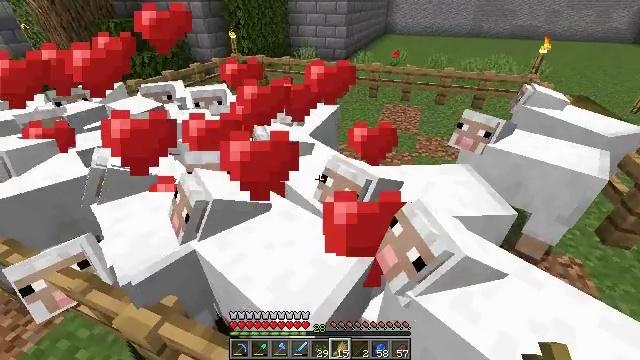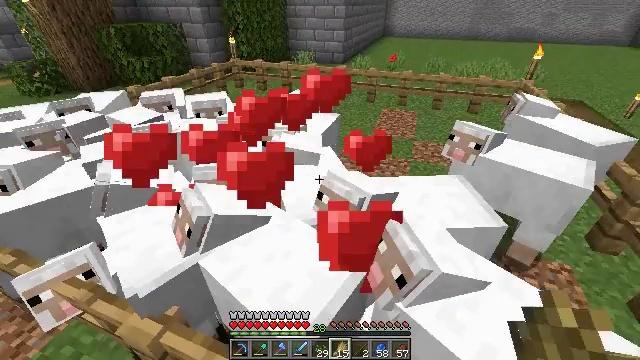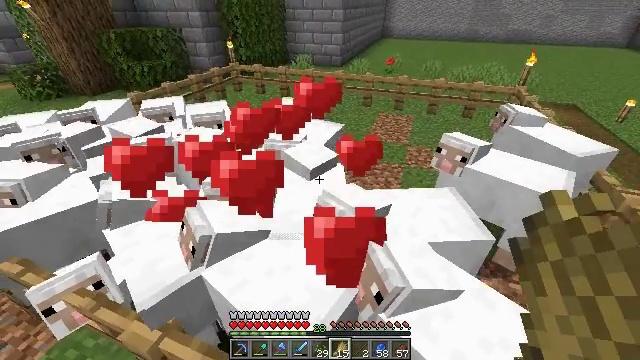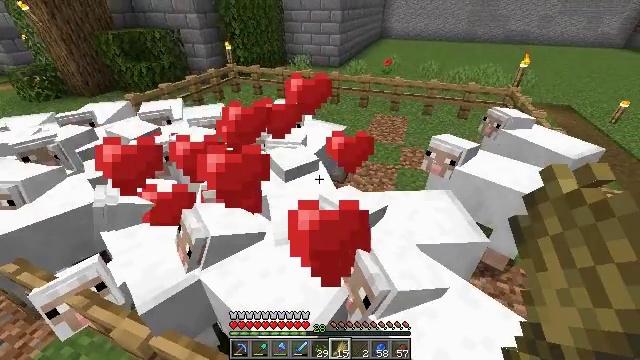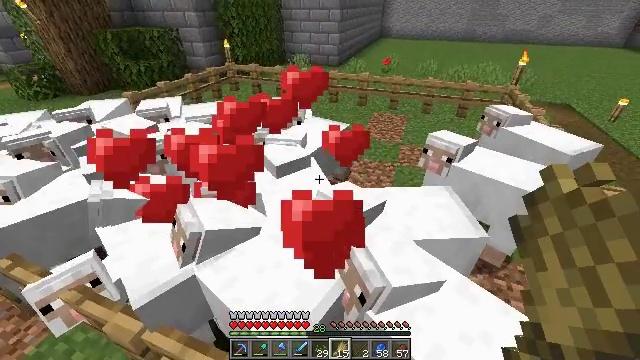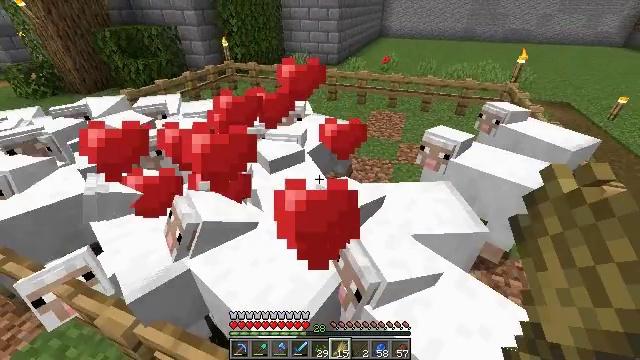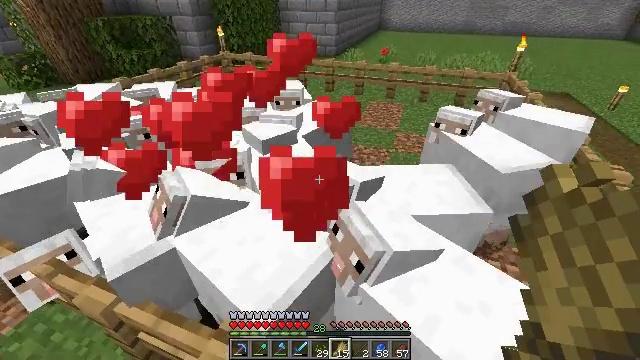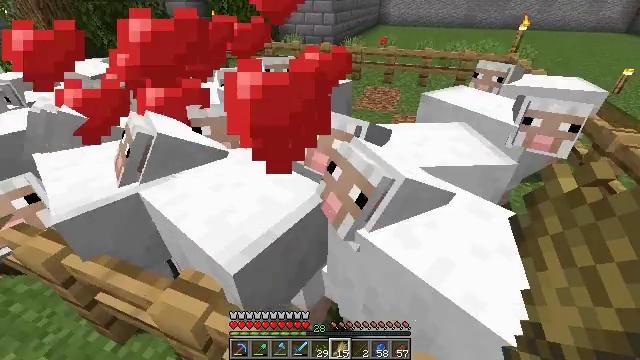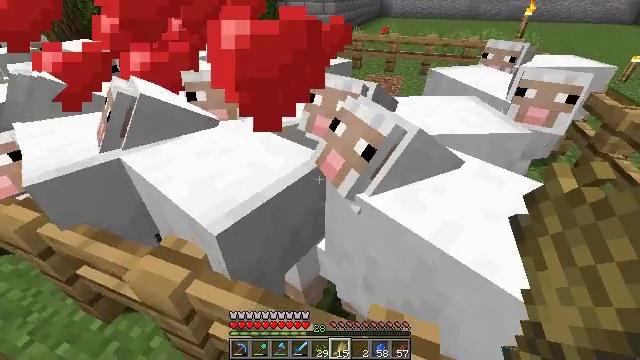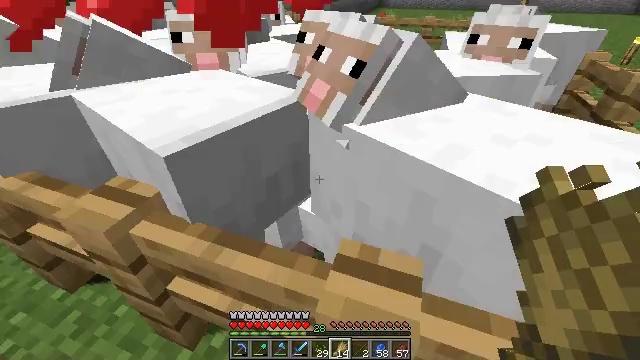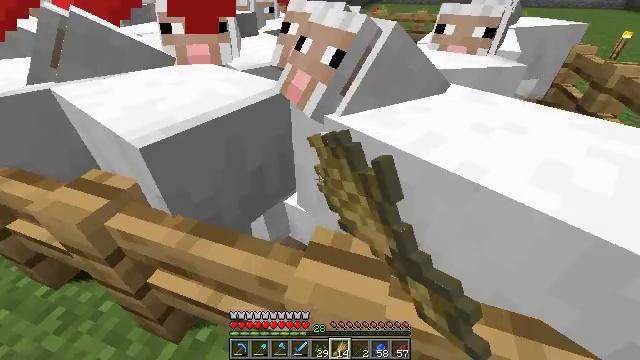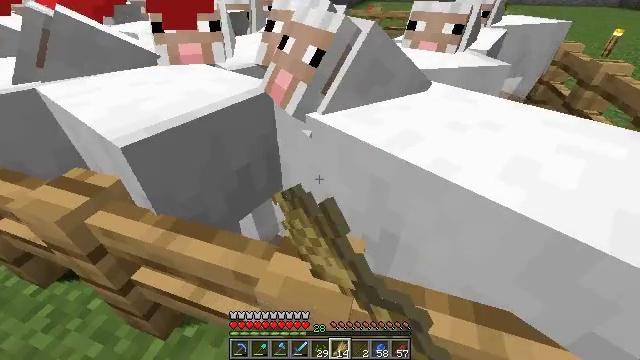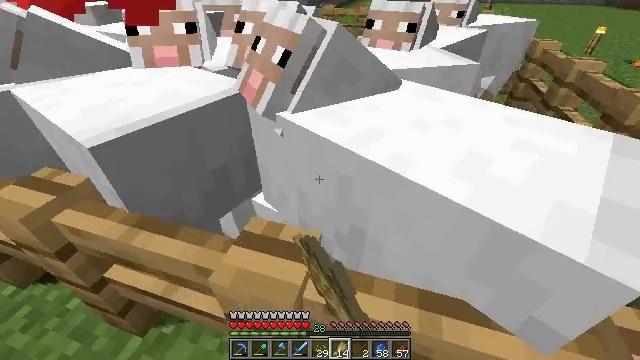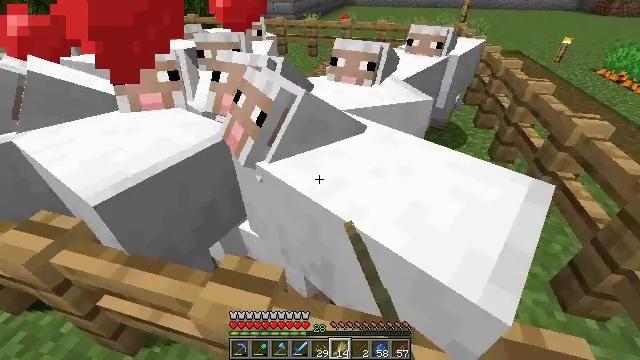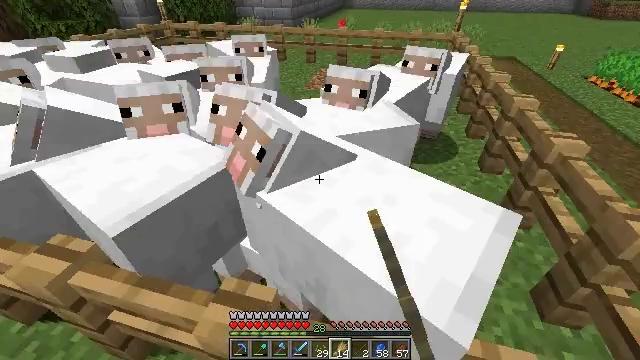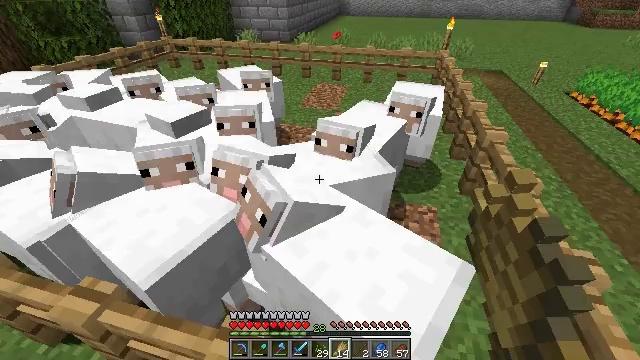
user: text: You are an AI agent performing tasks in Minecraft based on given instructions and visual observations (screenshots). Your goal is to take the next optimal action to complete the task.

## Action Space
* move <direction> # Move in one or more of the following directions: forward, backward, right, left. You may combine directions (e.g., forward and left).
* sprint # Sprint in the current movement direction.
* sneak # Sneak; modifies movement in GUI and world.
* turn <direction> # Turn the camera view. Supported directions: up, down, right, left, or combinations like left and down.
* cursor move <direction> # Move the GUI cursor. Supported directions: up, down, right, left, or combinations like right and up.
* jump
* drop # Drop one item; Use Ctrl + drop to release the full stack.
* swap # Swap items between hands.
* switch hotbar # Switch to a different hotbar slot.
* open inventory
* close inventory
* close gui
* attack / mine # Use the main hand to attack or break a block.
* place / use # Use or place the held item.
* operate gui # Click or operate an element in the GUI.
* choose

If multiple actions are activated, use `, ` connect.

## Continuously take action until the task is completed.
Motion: motion action
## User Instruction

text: Kill mobs.
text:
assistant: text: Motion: move forward and move right, use / place, jump
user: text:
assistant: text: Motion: move forward and move right, use / place
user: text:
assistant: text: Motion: move forward and move right, use / place
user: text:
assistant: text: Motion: move forward and move right
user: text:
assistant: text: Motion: move forward and move right, use / place
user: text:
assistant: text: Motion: move forward and move right, use / place
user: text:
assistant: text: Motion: move forward and move right, use / place
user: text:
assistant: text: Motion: move forward and move right, use / place
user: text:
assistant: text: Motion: move forward and move right, use / place
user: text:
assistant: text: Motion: move forward and move right, turn right, use / place
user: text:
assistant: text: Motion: move forward and move right, use / place
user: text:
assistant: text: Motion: move forward and move right, turn right, use / place
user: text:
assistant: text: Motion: move forward and move right, turn right, jump
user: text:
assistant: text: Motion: move forward and move right, use / place, jump
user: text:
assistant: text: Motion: move forward and move right, use / place, jump
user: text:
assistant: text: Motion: move forward and move right, turn left and up, use / place, jump
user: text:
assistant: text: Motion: move forward and move right, turn left
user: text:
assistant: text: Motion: move forward and move right, turn left, use / place
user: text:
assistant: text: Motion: move forward and move right, use / place
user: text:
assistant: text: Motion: move forward and move right, use / place
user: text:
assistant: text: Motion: move forward and move right, turn left, use / place
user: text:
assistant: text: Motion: move forward and move right, turn left
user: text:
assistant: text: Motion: move forward and move right, turn left, use / place
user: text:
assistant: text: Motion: move forward and move right, turn left, use / place
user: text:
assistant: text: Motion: move forward and move right, turn left and up, use / place
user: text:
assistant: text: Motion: move forward and move right, turn left and up, use / place
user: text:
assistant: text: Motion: move forward and move right, turn up
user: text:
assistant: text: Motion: move forward and move right, use / place
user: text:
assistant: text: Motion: move forward and move right, use / place
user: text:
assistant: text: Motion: move forward and move left, use / place